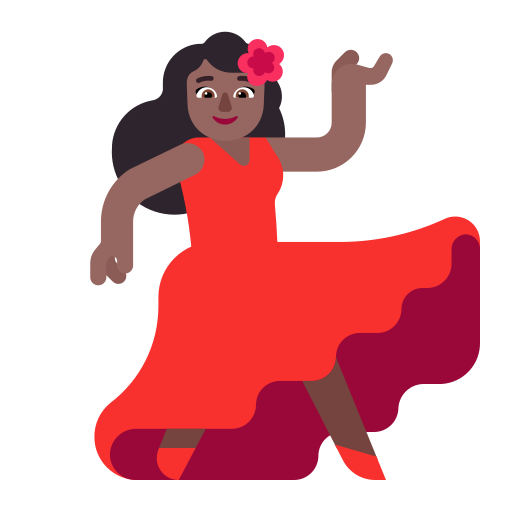
woman dancing flat  dark